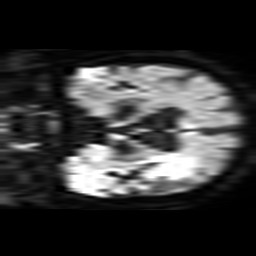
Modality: TRACE
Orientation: coronal
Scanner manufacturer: philips
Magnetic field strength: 3 T
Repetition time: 3.339 s
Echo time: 0.076 s